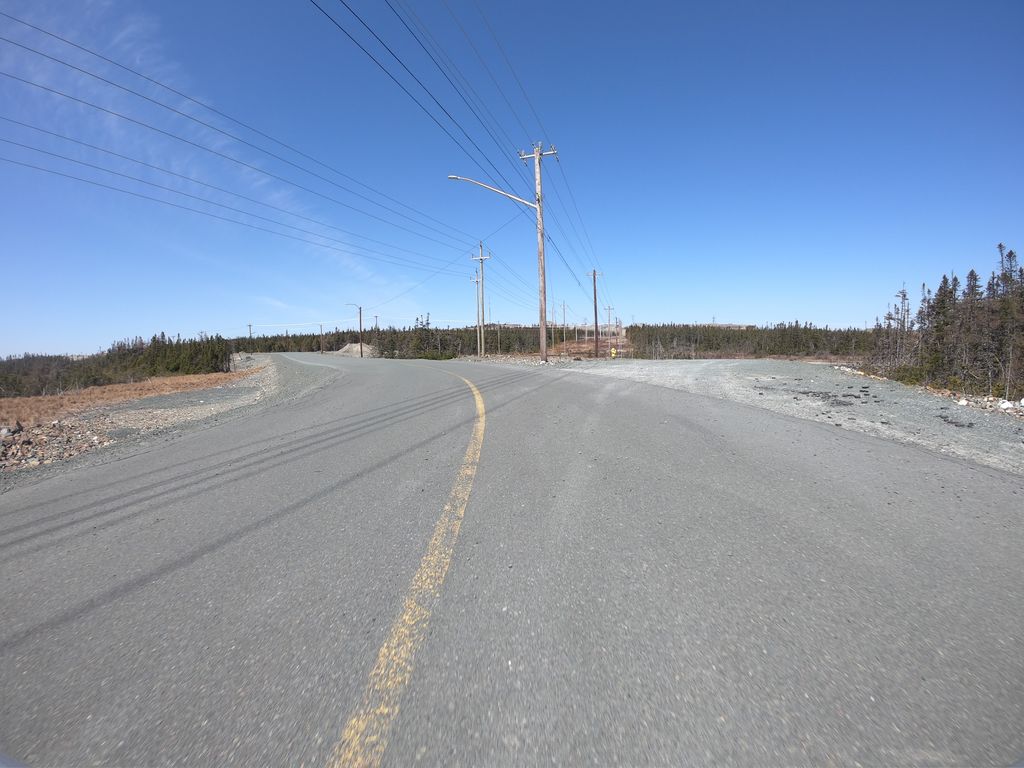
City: st_johns